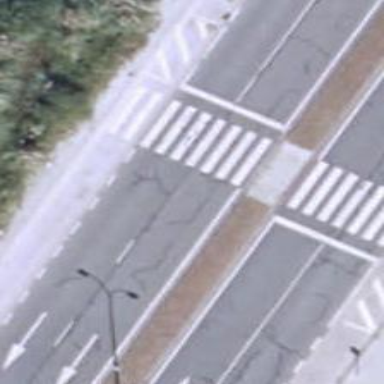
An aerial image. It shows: Marked road crossing.